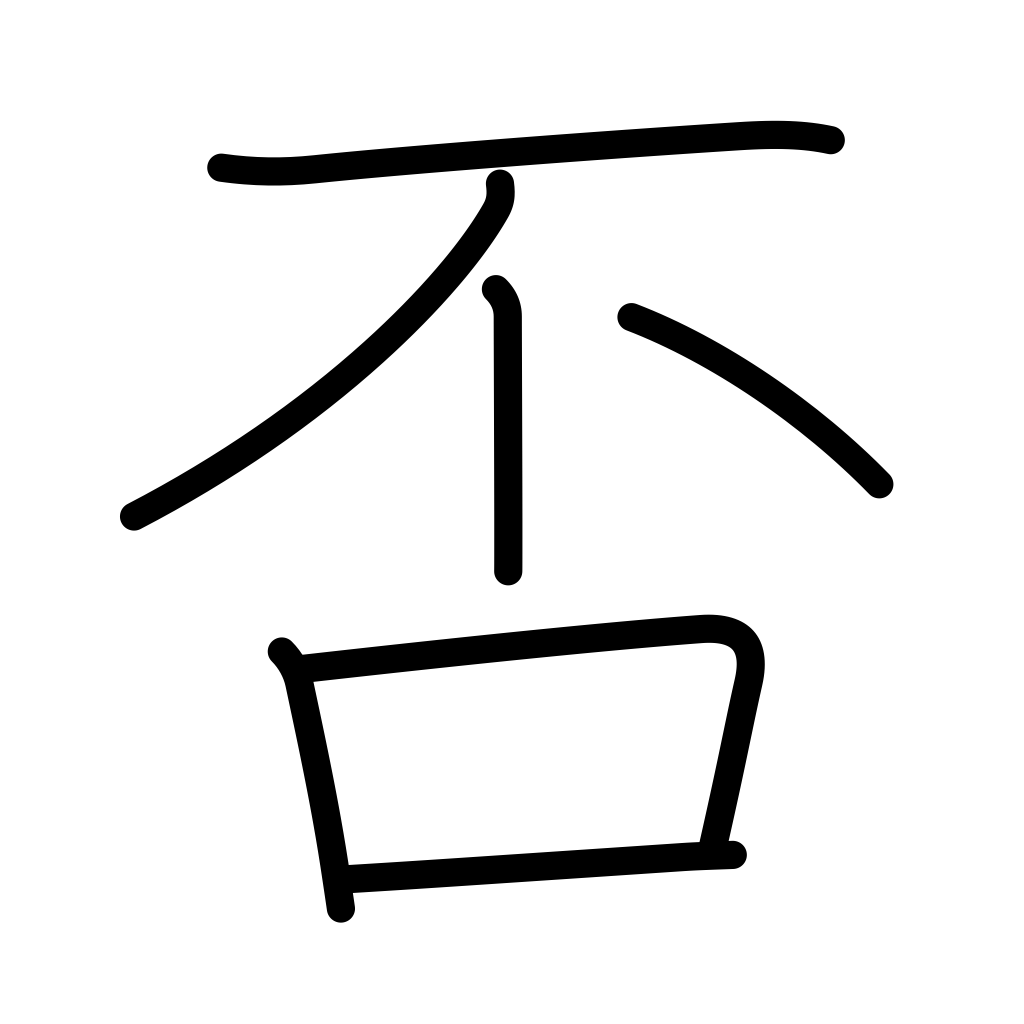
Meaning: negate, no, noes, refuse, decline, deny